Question: I'm using Xcode 6.
My app ist by default all white background and black text, text that is present in the title of the nav bar, the table views content, and the tab bar for example.
I would like that all my views (the tab bar and nav bar too) to be dark gray and hence all the text previously mentioned to be white.
Should I set it up for each view of my numerous view controllers, or there is a way to set it up for all the views of the app ?
Thanks for the advice and help

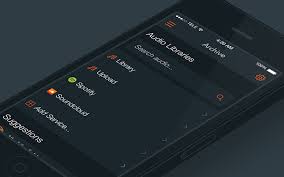
Answer: The right way would be to set it up everywhere manually yourself. Because it will be helpful for people in the future to see what you are doing and where.
Another way, which is equally correct would be to create your own customUIViews which would by default channge their colors to grey, and customUITextField which will turn their text white and same goes for labels.
Or use Categories on top of the existing classes of UI, and create a function setUpColor/setupFontColor, and call that function everwhere you want. (I would personally go with the very first solution.)